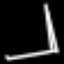
Label: chair